Question: I'm trying to remove text decoration from text. Underline is removed but when I move cursor on text the color is displayed over the text. So how do I remove this color?
Here is the code:
'''
messbox
{
background-color: #C2E1EE;
border: 1px solid;
padding-top: 20px;
border-color: #8EC3D9;
margin-left: 40px;
margin-right: 150px;
padding-bottom: 20px;
}
.message_box_title
{
color:#475D66;
font-size:16px;
font-family:Candara;
font-weight:bold;
margin-left: 12px;
margin-top: -10px;
}
.contectmessage a
{
color:#2A84AE;
text-decoration:none;
font-family:Candara;
margin-left:12px;
}
'''
...and here is the image:

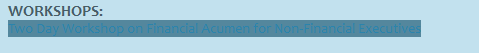
Answer: use <URL> pseudo-class selector
'''
.contectmessage a:hover,.contectmessage a:active
{
color:#2A84AE;
text-decoration:none;
background-color:transparent;
}
'''